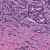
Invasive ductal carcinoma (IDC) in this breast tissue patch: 1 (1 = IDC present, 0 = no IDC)